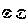
Label: smiley face